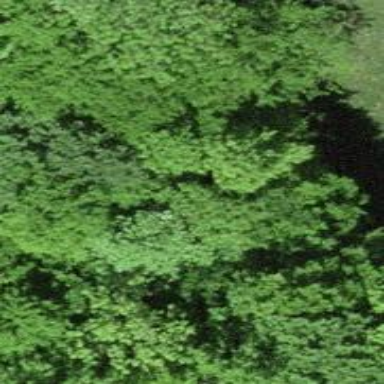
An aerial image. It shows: Forest with broadleaved trees that are deciduous.